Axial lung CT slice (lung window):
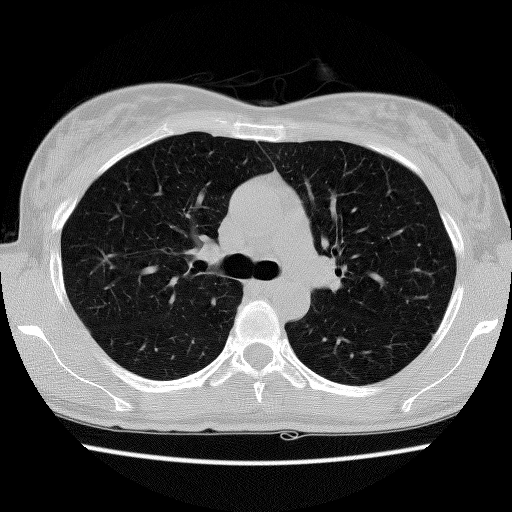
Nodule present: no